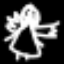
Label: angel